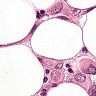
Metastatic tissue present: yes